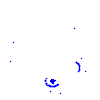
Particle: electron